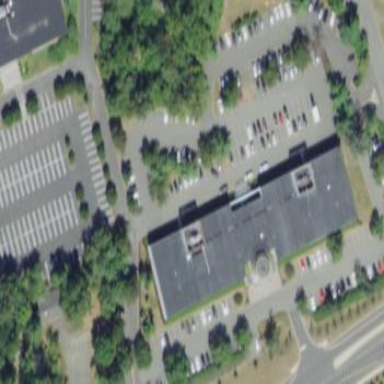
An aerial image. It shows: Office building.